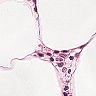
Metastatic tissue present: no